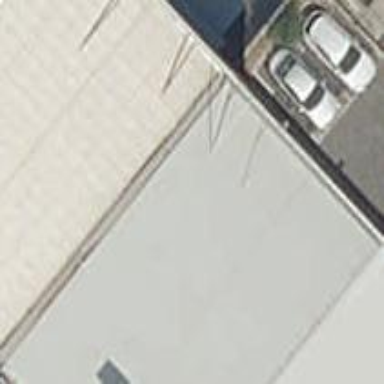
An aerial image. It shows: Car repair shop.